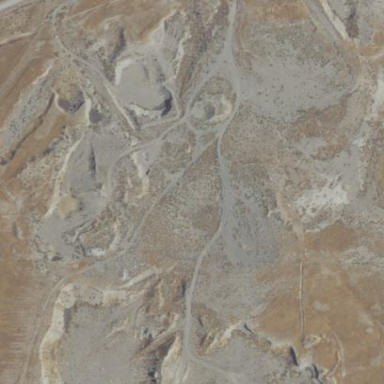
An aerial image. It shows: Quarry area.